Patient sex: M
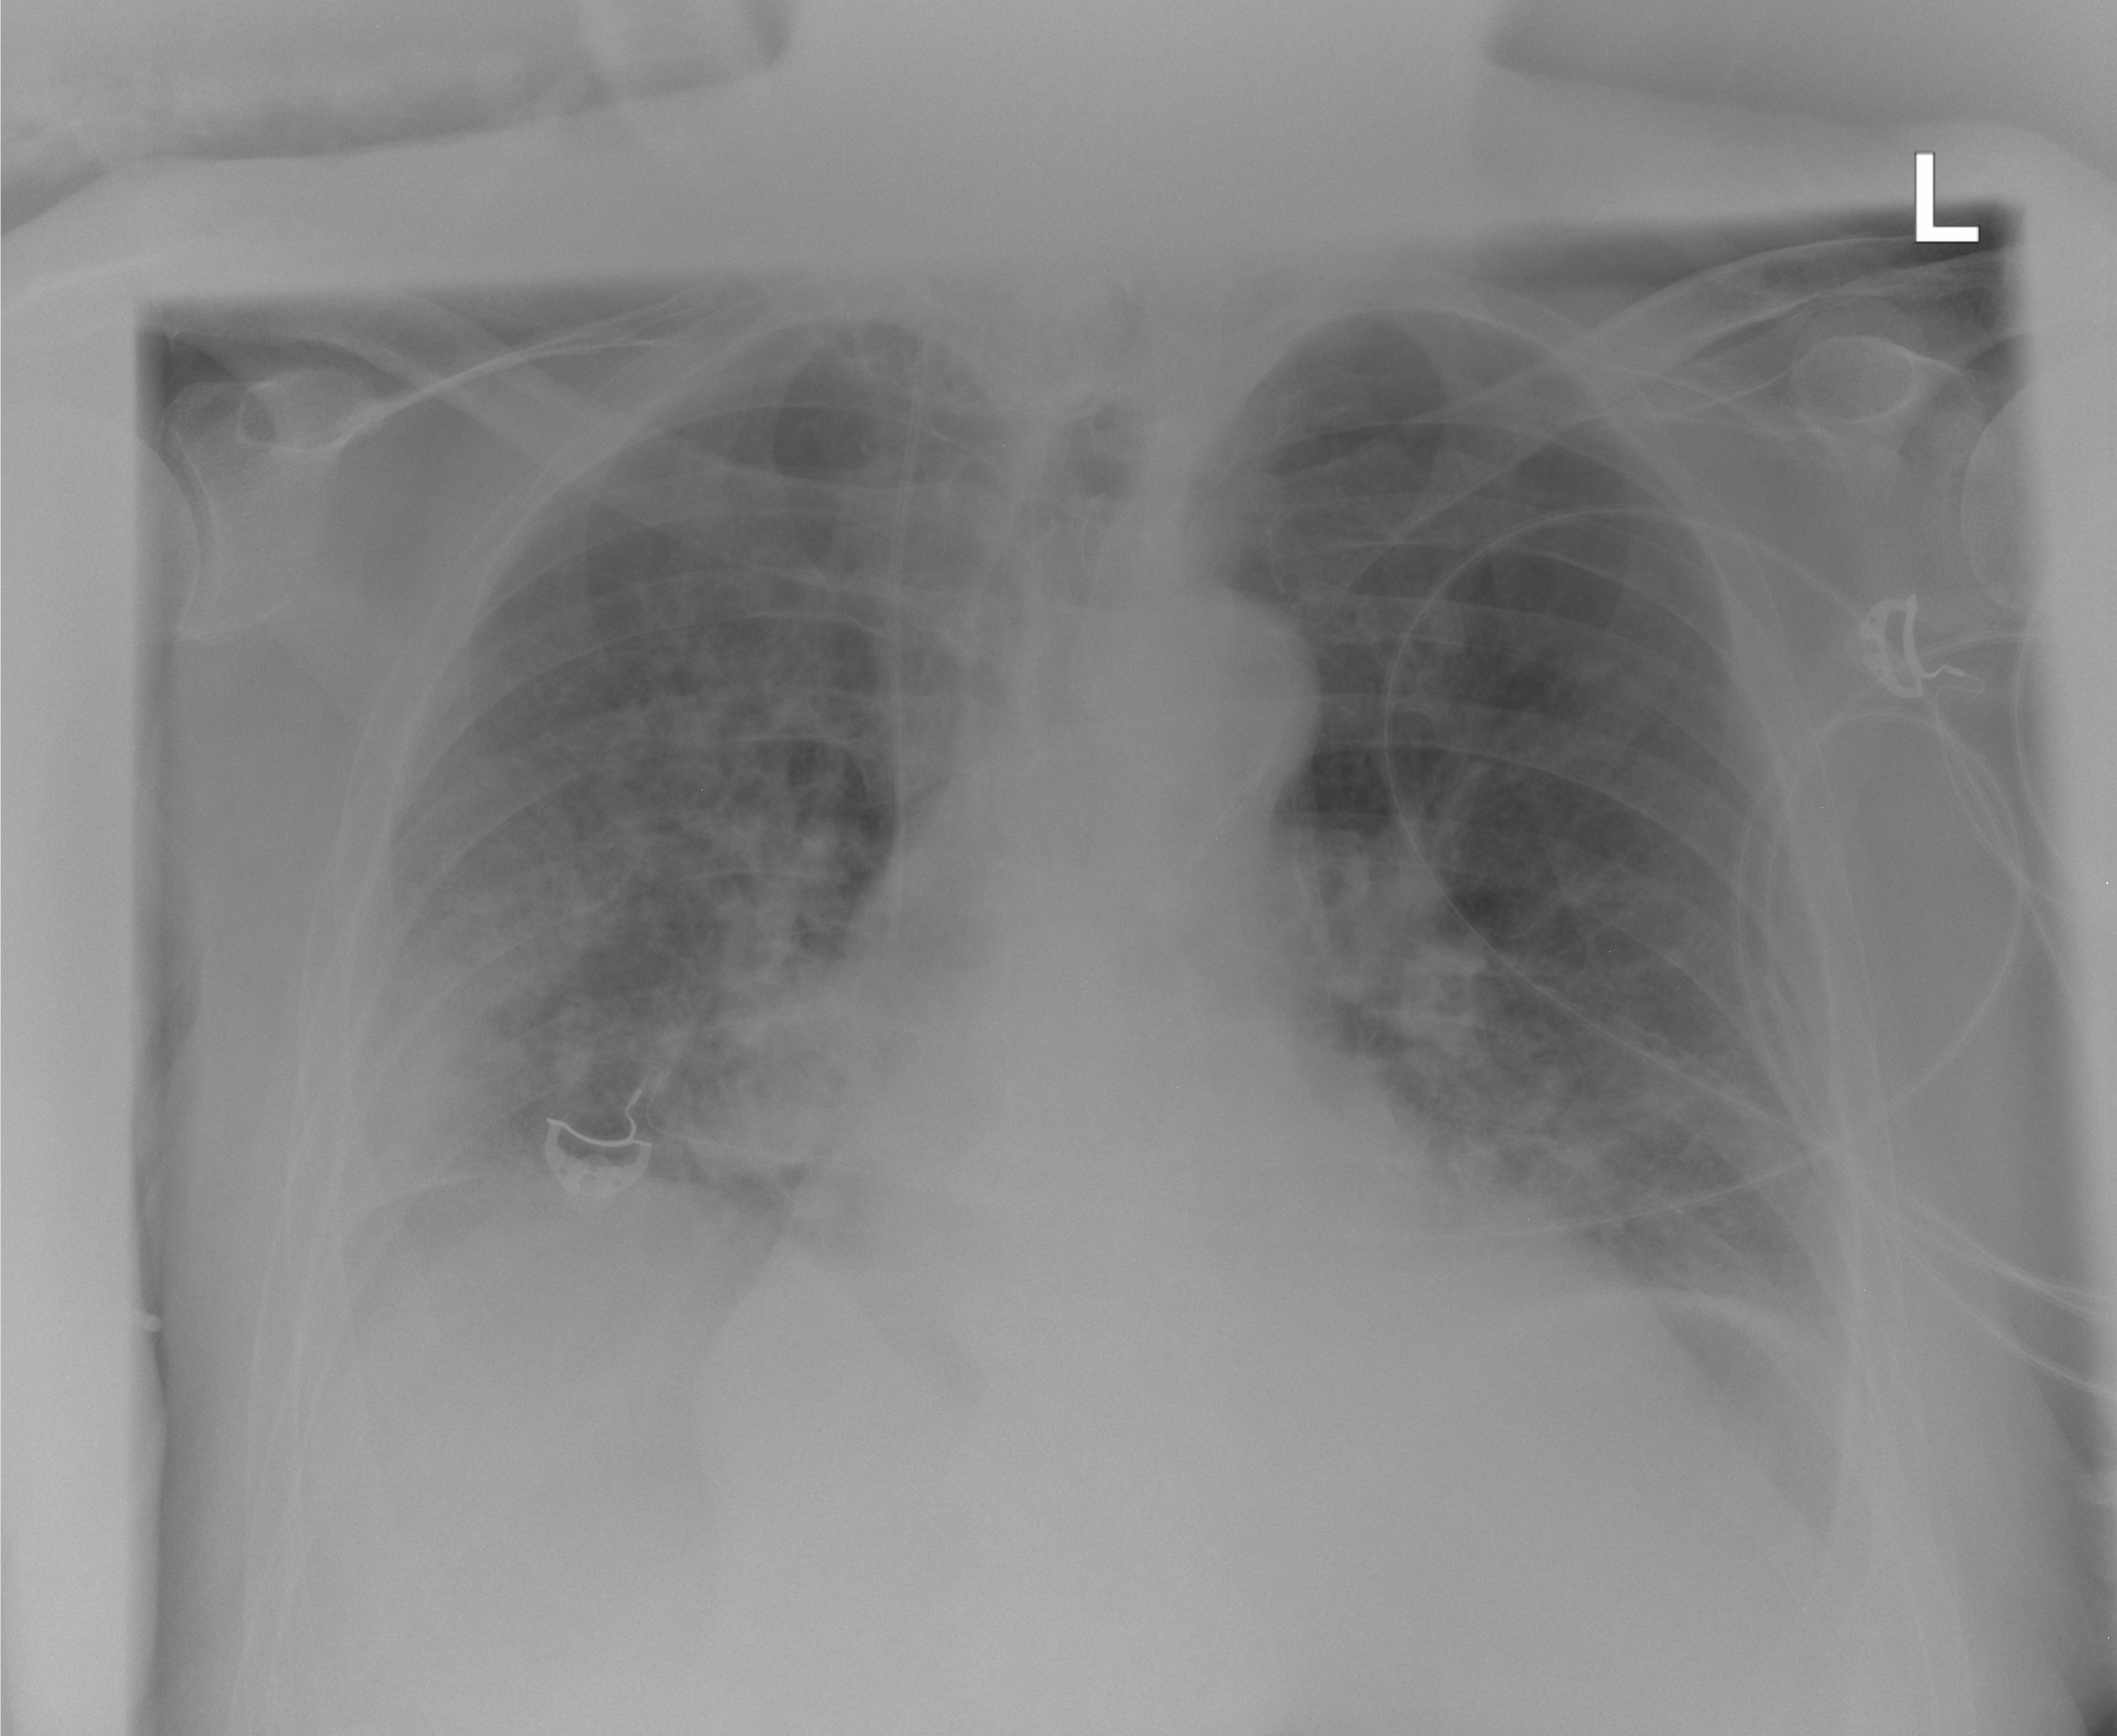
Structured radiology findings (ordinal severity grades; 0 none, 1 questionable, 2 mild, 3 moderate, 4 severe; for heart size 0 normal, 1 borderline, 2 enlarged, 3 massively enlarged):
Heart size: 0
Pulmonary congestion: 0
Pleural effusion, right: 2
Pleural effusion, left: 2
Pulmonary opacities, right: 3
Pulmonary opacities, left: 2
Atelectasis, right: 2
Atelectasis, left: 0